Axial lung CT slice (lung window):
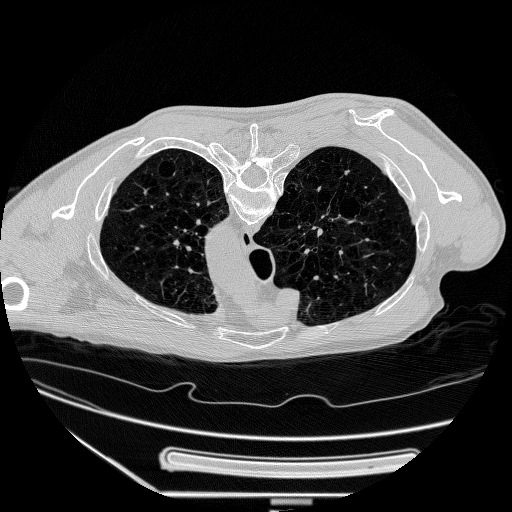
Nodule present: no